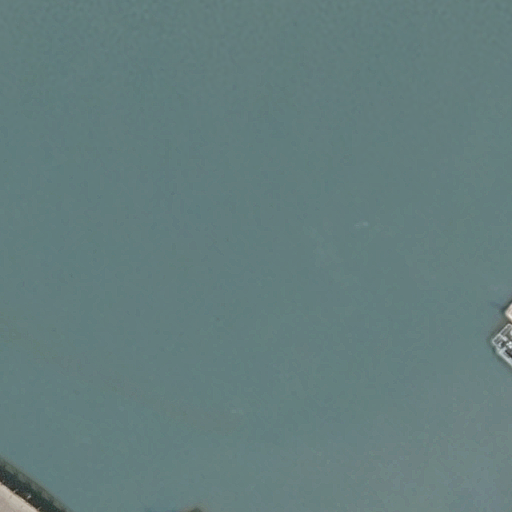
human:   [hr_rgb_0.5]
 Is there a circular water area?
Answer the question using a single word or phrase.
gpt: no

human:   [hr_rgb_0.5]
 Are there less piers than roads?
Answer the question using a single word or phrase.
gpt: no

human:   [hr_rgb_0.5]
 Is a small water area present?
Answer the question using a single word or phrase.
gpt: no

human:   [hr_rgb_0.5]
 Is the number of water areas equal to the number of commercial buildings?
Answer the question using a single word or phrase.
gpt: no

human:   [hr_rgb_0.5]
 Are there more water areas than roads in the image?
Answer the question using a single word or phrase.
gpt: no

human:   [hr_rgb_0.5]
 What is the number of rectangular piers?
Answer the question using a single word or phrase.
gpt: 1

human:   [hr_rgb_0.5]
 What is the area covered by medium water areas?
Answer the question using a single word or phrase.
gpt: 0m2

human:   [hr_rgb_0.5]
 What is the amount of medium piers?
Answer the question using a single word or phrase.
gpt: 0

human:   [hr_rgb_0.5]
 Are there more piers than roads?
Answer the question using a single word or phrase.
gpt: no

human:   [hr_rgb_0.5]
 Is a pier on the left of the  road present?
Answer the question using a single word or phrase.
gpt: no

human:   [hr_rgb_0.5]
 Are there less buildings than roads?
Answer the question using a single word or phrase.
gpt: yes

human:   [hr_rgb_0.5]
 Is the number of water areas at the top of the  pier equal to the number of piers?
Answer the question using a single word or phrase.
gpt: no

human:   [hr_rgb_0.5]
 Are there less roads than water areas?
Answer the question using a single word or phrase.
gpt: no

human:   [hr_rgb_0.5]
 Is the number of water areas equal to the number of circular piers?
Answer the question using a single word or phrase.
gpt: no

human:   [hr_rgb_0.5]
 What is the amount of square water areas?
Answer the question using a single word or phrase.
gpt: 0

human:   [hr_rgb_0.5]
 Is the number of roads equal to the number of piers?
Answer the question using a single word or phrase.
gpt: yes

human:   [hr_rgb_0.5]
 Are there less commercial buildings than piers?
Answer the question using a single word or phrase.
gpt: yes

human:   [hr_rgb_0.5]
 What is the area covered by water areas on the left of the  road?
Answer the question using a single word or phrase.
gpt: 0m2

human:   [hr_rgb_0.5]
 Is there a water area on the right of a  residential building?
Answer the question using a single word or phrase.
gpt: no

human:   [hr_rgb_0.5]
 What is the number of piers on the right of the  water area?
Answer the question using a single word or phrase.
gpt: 1

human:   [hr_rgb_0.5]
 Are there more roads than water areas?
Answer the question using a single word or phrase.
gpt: no

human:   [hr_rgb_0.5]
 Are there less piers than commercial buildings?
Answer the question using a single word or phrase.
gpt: no

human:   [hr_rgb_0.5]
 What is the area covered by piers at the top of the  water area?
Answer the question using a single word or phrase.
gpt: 0m2

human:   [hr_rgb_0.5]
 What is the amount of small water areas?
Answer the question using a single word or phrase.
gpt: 0

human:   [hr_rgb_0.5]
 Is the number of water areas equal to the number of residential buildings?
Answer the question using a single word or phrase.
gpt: no

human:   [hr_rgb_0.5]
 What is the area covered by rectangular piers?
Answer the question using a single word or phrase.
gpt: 1m2

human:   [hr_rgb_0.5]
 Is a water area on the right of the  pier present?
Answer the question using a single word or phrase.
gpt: no

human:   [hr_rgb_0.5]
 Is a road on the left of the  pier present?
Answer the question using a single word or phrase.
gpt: yes

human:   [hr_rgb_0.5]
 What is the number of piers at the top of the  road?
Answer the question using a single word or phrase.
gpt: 1

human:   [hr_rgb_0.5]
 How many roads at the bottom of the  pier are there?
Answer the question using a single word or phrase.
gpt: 1

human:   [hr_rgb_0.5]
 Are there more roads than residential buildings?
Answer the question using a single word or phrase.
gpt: yes

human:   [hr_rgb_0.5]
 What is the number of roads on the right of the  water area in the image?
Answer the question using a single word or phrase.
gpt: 0

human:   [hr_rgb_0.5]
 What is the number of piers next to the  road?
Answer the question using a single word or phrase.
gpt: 1

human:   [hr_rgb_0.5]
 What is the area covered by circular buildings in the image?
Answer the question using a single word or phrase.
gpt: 0m2

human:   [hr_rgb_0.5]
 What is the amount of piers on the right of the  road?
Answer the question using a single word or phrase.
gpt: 1

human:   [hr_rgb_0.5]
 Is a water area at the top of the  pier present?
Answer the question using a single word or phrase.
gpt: no